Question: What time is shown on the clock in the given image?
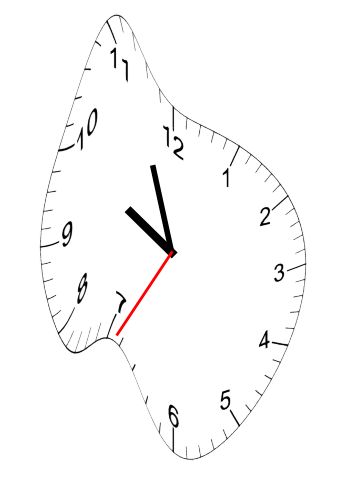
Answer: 09:56:35